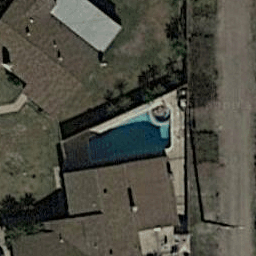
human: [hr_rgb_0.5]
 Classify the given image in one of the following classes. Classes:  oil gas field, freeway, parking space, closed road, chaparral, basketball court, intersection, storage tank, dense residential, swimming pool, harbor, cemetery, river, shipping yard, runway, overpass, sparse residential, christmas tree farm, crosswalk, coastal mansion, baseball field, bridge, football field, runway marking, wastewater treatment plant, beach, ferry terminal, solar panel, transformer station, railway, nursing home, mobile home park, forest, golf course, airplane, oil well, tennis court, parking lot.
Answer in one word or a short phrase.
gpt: swimming pool